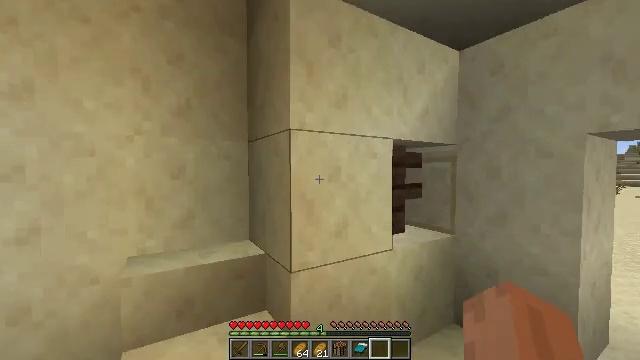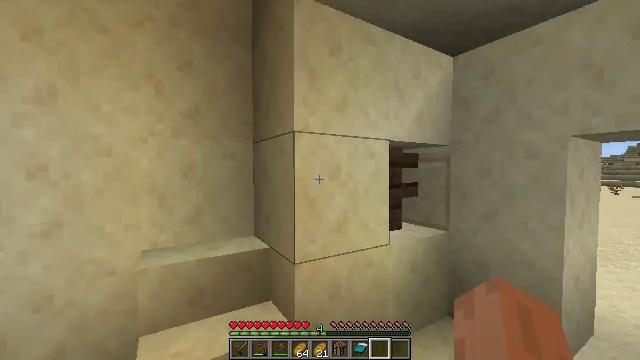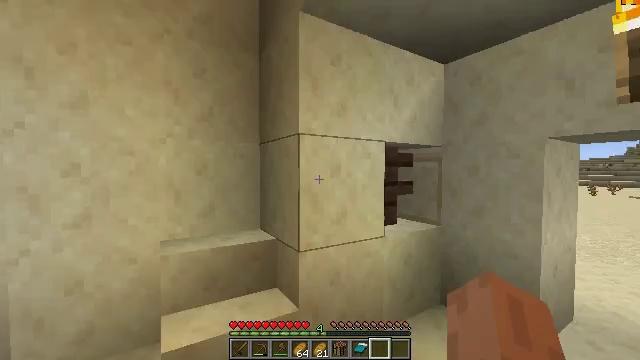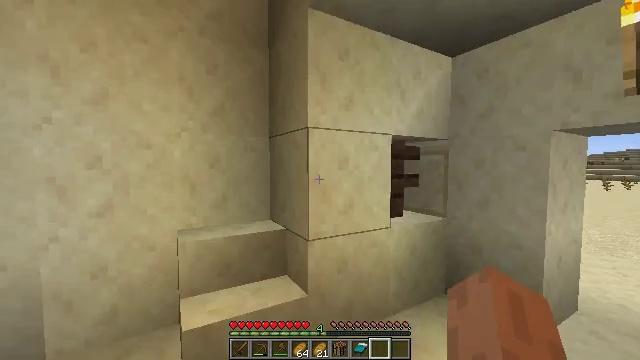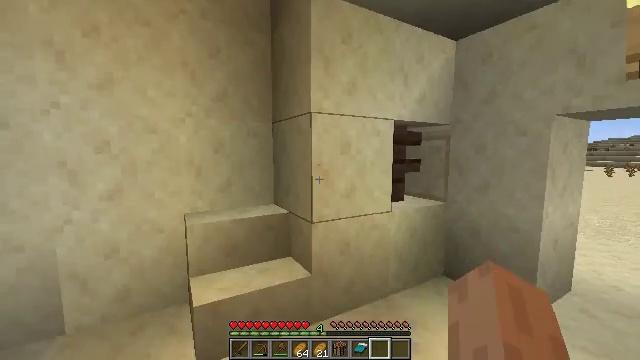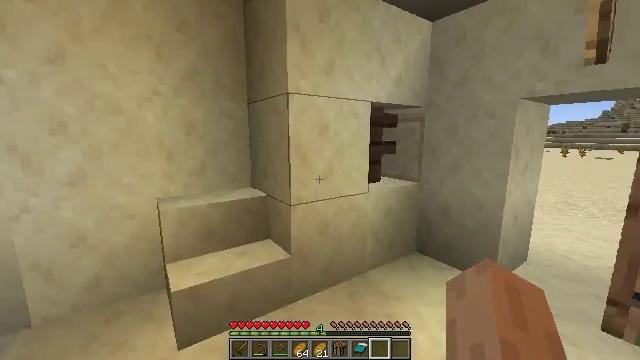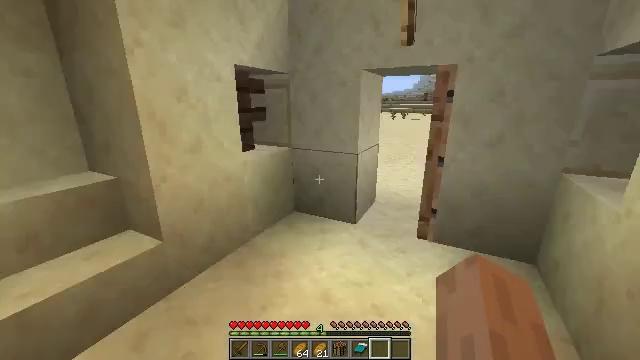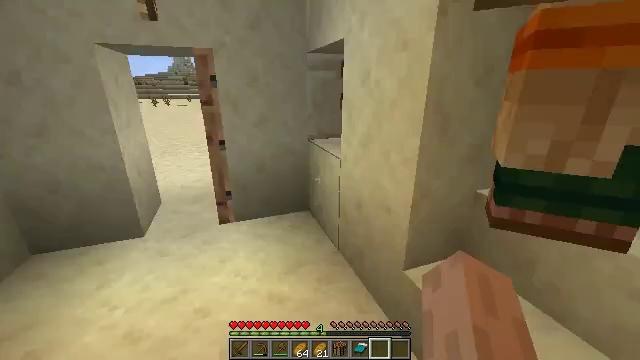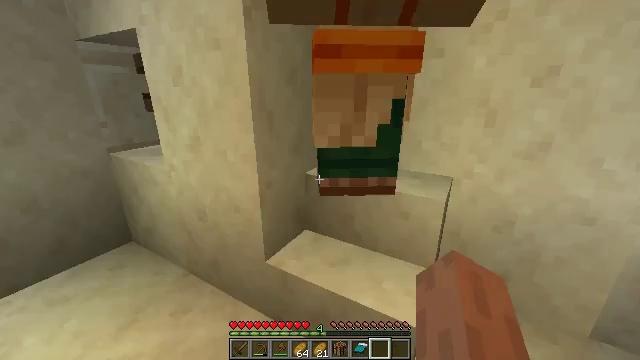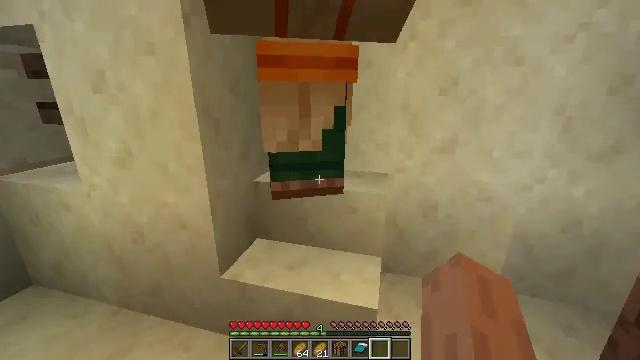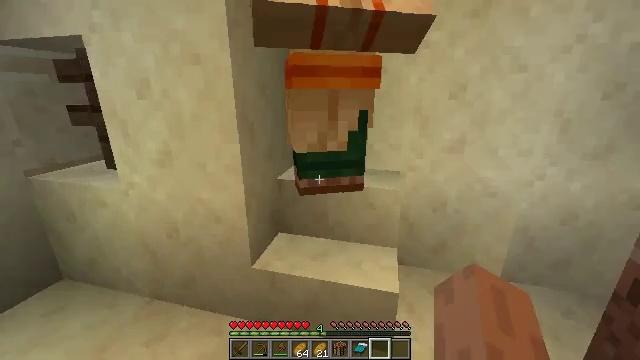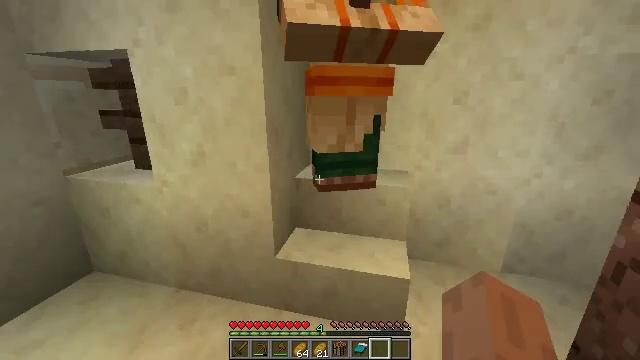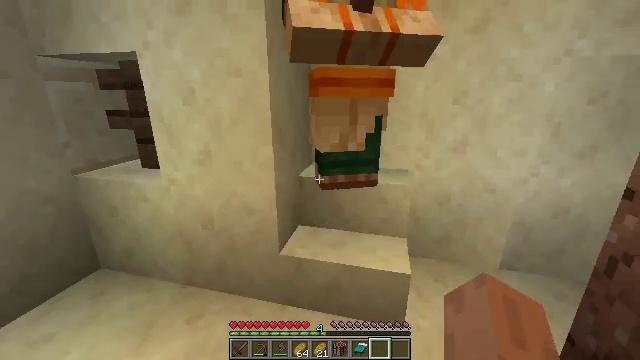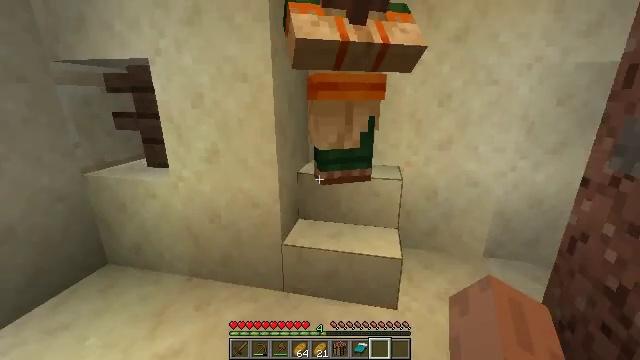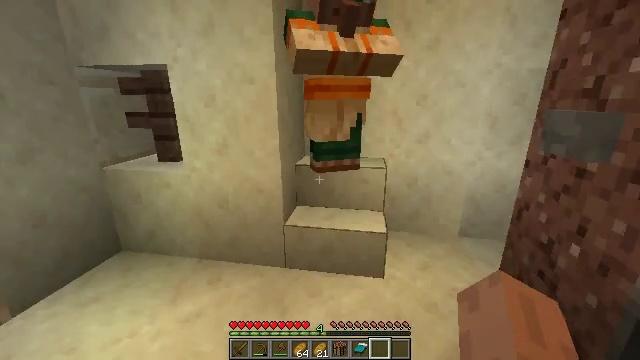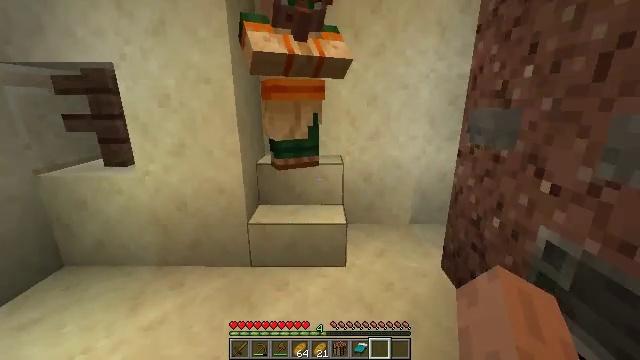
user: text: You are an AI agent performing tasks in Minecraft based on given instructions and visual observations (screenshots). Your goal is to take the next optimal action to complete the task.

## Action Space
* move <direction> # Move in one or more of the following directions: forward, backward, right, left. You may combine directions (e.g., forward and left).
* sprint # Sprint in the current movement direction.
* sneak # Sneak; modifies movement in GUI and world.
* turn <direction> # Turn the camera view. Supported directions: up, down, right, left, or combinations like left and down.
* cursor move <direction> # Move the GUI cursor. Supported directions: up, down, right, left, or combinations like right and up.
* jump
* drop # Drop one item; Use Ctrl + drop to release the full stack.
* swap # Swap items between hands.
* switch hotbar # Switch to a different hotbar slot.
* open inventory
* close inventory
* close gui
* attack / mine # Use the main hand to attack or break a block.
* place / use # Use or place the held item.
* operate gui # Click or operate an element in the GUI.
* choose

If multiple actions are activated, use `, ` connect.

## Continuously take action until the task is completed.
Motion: motion action
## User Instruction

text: Break the blast furnace block.
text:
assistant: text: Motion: move back
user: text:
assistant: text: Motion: no_op
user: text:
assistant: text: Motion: turn left and down
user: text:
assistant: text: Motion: turn down
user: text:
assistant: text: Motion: turn right and down
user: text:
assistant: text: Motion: turn right and down
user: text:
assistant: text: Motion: move left, turn right and down
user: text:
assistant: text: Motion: move left, turn right
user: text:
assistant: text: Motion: move back and move left, turn right and up
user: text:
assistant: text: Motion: move back and move left
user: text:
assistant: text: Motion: move back
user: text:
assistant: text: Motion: move back
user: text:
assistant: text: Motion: move back, turn right
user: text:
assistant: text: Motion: move back, turn right
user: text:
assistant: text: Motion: move back, turn right
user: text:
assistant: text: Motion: move back, turn right and up
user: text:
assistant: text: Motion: move back, turn right and up
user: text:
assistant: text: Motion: turn right and up
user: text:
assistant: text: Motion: move left, turn right and up
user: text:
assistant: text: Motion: move left, turn right
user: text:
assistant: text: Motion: move left, turn right
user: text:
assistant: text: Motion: move left
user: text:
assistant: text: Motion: move left
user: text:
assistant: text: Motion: move left, turn right
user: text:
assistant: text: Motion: move forward and move left, turn right
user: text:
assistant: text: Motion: move forward and move left, turn right
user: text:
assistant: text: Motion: move forward and move left, turn right and down
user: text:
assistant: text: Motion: move forward and move left, turn right and down
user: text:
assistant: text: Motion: move forward
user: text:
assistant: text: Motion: move forward